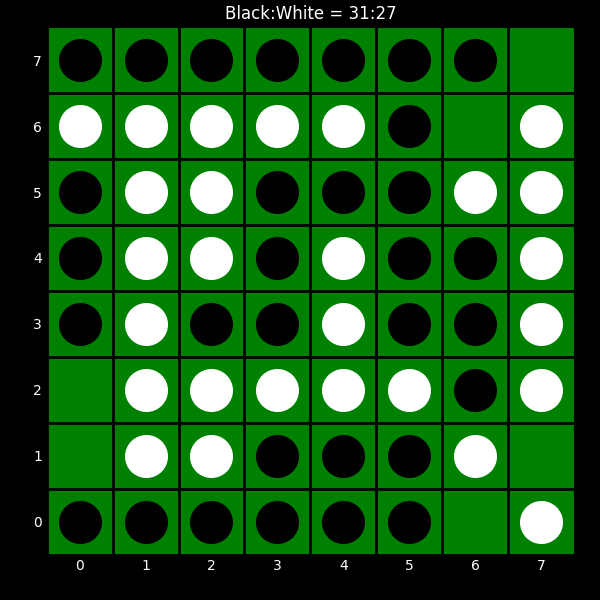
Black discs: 31
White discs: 27